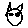
Label: cat